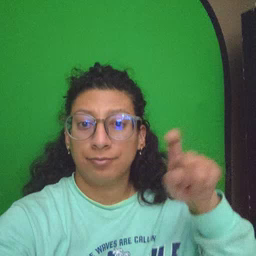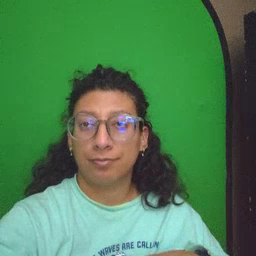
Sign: fine